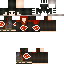
A female human skin with dark skin, wearing brown bald dressed in a red robe top and brown pants, featuring a closed mouth.